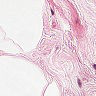
Metastatic tissue present: no